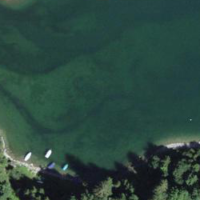
EUNIS habitat code: 14
Species observed at this site:
Motacilla alba
Petasites albus